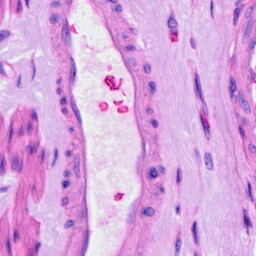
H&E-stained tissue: Ovarian